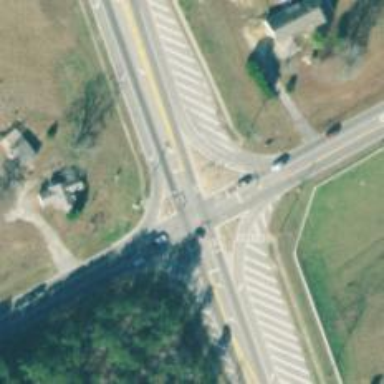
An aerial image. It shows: Marked crossing on footway.